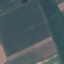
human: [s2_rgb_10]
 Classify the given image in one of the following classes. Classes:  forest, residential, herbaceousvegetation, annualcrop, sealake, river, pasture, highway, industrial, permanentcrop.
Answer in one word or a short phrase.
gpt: AnnualCrop